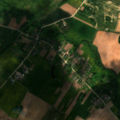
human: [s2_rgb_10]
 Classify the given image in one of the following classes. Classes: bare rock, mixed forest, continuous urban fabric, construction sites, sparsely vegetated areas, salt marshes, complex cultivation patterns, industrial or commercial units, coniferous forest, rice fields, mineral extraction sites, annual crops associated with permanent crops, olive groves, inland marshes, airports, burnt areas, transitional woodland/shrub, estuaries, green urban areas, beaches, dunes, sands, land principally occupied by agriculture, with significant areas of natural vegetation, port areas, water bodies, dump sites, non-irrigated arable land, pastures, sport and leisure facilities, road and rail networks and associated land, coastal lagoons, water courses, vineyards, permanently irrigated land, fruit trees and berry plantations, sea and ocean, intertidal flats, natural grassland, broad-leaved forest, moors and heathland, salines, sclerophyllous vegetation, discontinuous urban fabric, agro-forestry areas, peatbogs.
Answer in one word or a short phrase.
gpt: discontinuous urban fabric, non-irrigated arable land, pastures, complex cultivation patterns, land principally occupied by agriculture, with significant areas of natural vegetation